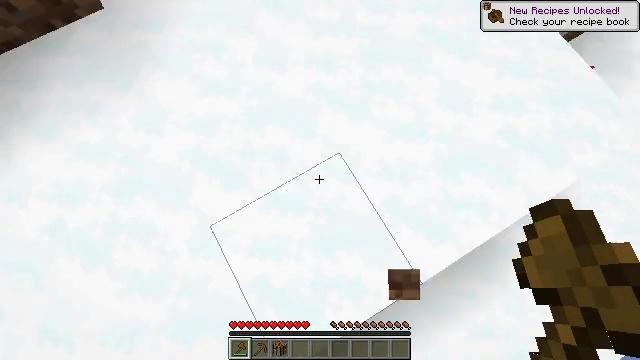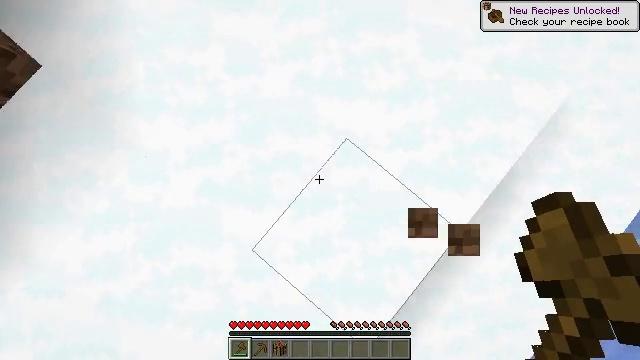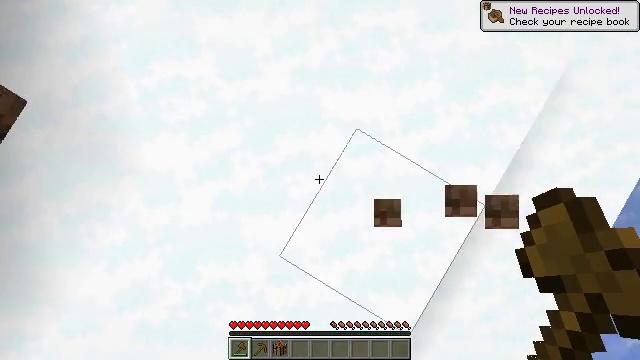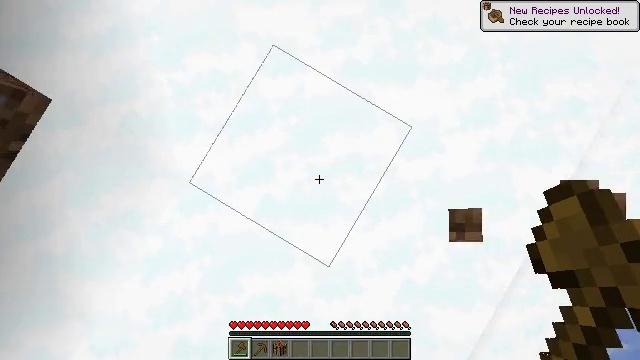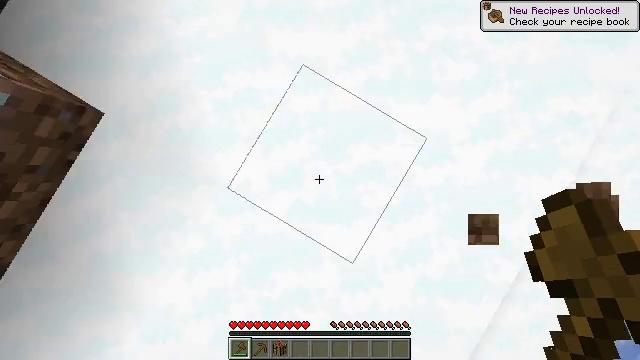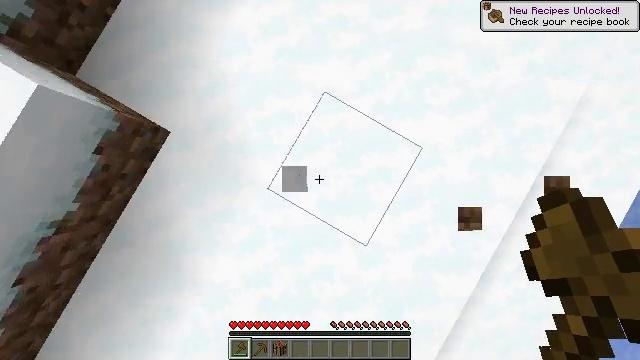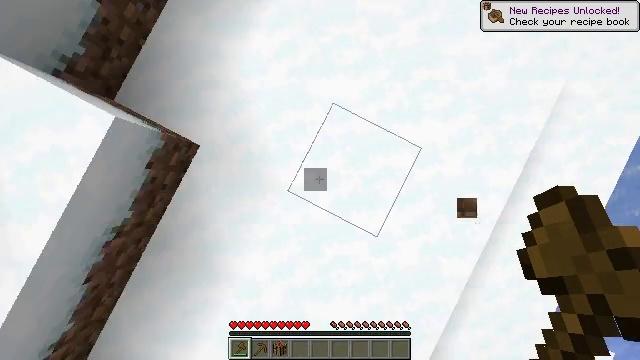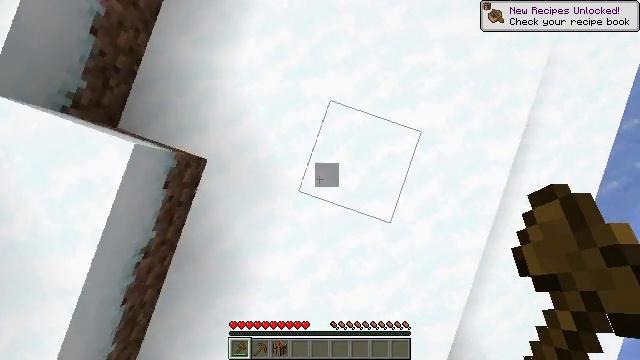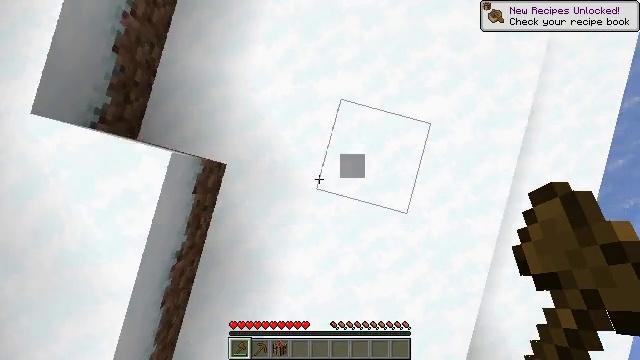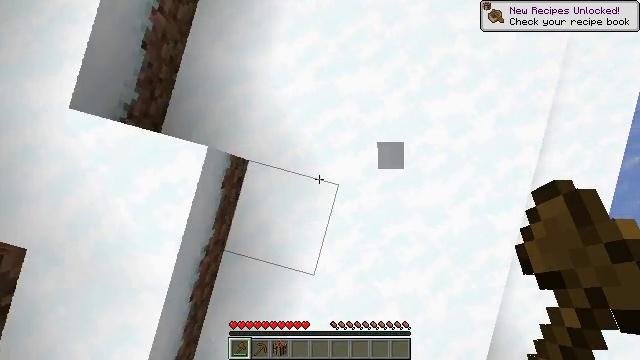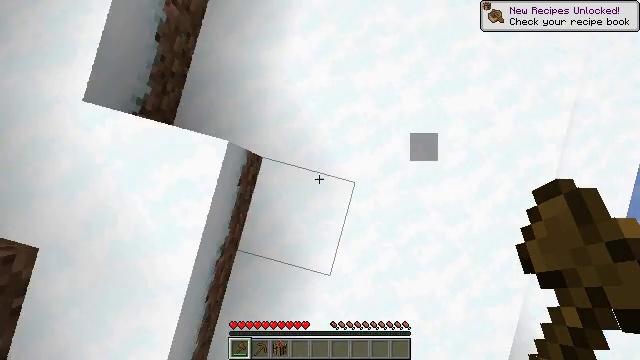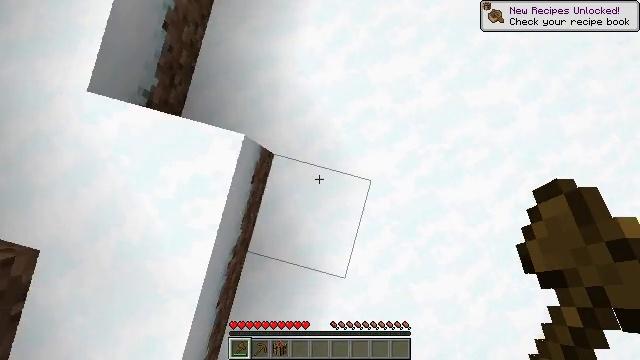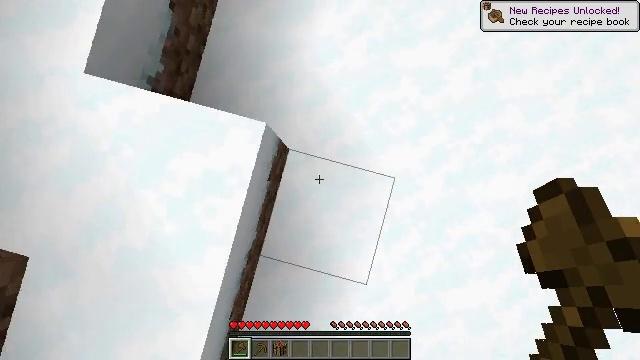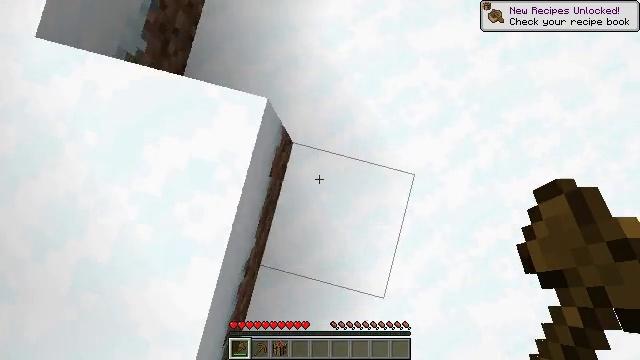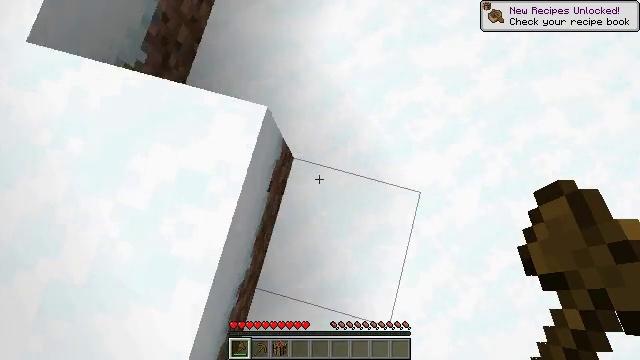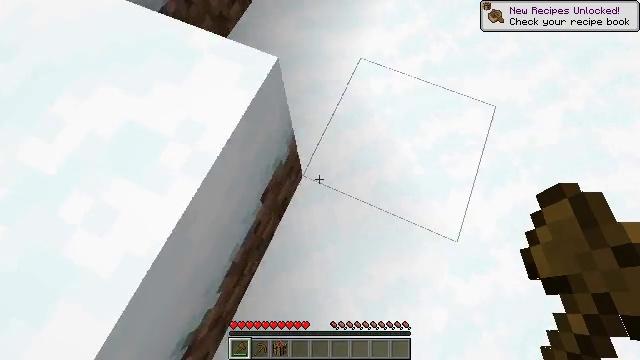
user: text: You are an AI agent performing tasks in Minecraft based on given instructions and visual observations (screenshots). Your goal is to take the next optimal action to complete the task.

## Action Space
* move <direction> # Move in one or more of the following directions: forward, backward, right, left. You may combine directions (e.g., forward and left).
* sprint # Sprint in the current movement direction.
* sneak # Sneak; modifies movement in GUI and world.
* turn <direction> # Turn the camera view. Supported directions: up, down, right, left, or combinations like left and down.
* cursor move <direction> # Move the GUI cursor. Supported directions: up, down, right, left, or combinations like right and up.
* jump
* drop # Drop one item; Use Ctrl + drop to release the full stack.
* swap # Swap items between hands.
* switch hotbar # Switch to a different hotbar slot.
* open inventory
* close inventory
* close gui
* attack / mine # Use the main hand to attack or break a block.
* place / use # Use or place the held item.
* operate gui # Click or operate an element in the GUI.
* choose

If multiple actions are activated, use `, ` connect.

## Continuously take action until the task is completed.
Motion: motion action
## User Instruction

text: Kill mobs.
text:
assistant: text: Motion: move forward and move left, turn right and down
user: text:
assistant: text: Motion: move left, turn right and down
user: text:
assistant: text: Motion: move left
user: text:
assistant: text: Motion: move left, jump
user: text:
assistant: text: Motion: move left, jump
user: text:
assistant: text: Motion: move left, turn right, jump
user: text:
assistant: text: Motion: move left, turn right, jump
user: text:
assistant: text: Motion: move left, turn right, jump
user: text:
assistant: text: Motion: move left, jump
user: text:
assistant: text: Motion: move left, jump
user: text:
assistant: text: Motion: move left, jump
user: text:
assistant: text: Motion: move left
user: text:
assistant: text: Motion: move left, turn up
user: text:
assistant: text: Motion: move left, turn up
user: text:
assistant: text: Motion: move left, turn left and up
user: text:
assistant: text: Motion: move left, turn left and up
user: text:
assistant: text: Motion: move left, turn left and up, jump
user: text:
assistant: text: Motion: move forward and move left, turn left and up, jump
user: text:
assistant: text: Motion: move forward and move left, turn left and up, jump
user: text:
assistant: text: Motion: move forward and move left, turn left and up, jump
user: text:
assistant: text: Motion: move forward and move left, turn left and up
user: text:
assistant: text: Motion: move forward and move left, turn left and up
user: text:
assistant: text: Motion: move forward and move left, turn left and up
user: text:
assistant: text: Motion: move forward and move left
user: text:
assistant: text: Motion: move forward, jump
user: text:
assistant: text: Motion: move forward, turn left and up, jump
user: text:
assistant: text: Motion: move forward, turn left and up, jump
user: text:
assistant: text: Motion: move forward, turn left and up, jump
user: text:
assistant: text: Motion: move forward, turn left and up, jump
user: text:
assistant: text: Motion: move forward, turn left and up, jump